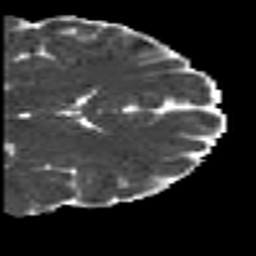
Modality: MD
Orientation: coronal
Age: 22
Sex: male
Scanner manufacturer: siemens
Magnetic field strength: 3 T
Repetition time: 7 s
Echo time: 0.0926 s